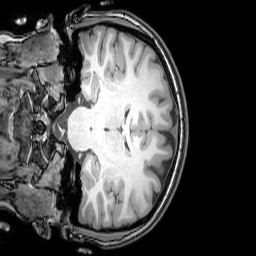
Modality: T1w
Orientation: coronal
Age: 20
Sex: female
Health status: healthy
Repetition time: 0.081 s
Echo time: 0.037 s